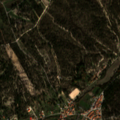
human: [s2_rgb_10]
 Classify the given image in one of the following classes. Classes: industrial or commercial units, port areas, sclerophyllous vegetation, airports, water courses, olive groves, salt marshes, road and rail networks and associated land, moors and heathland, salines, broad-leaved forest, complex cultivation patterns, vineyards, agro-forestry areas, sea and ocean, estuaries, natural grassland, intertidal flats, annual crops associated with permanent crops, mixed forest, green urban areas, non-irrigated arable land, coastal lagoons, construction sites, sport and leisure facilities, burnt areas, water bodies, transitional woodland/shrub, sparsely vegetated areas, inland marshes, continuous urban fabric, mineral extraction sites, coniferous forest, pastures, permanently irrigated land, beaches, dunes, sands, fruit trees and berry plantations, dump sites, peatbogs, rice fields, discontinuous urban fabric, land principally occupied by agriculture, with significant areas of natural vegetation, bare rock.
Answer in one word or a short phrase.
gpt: discontinuous urban fabric, non-irrigated arable land, complex cultivation patterns, agro-forestry areas, broad-leaved forest